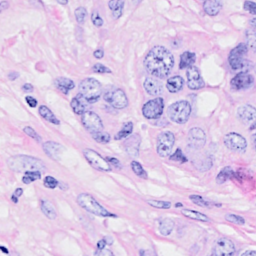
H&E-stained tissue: Breast